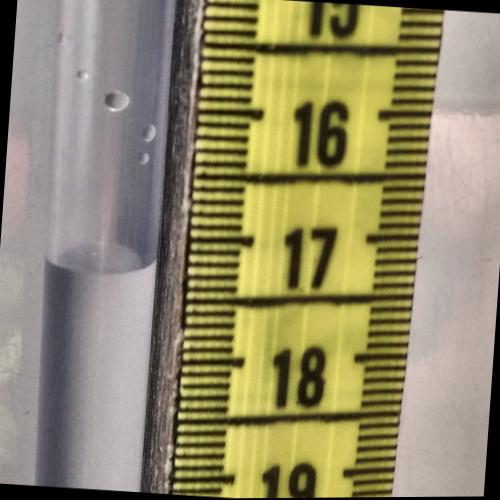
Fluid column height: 17.2 cm